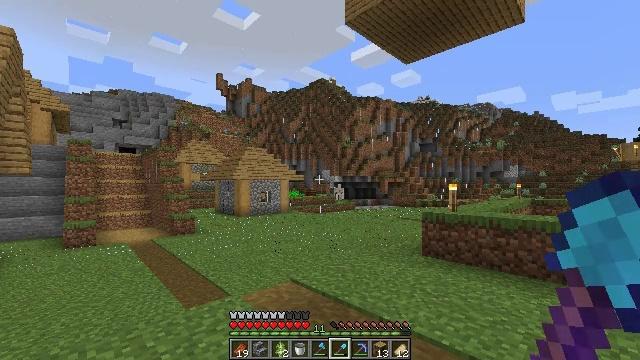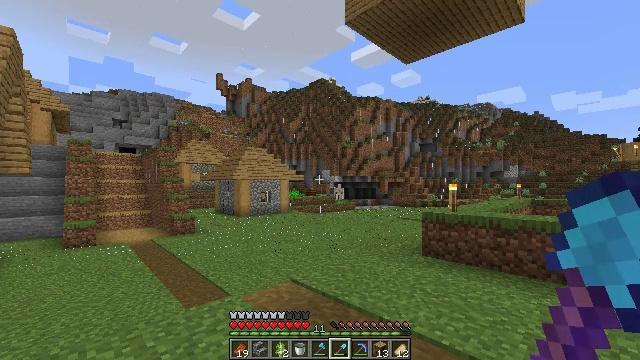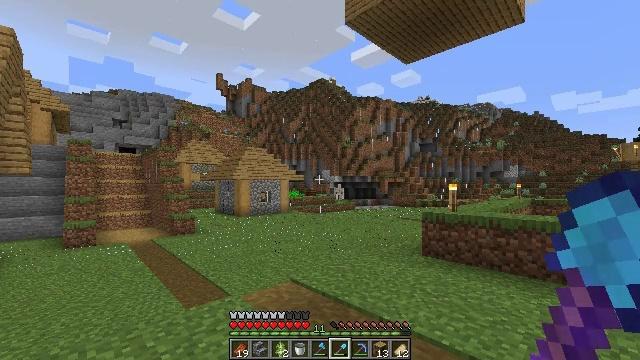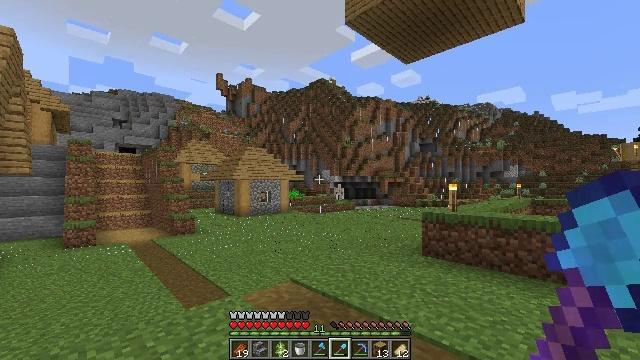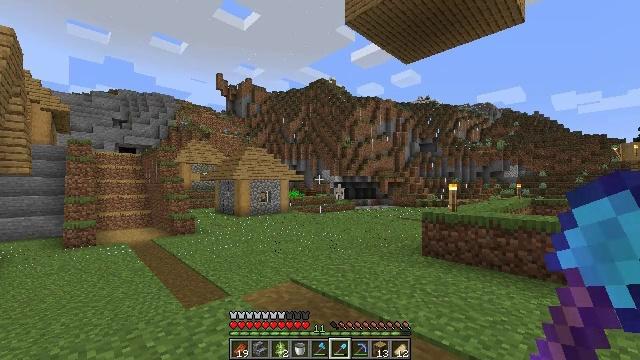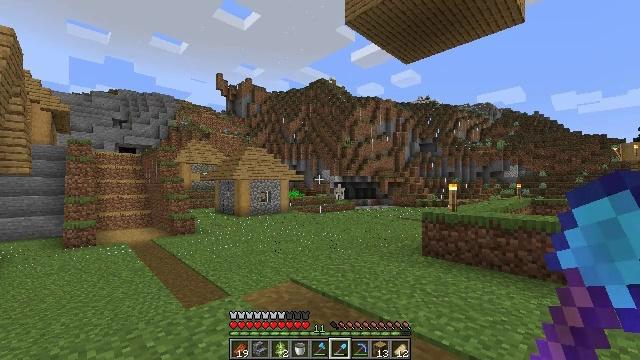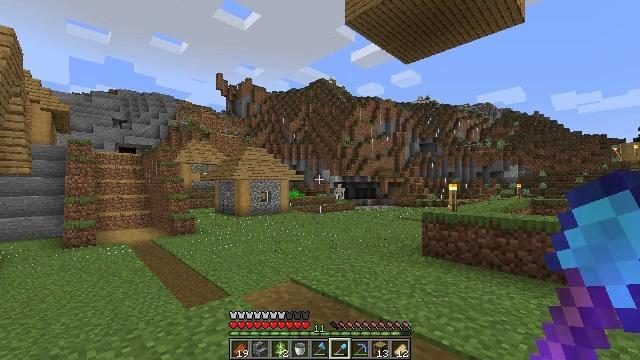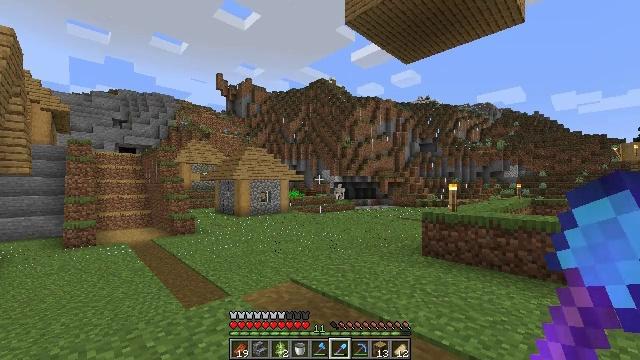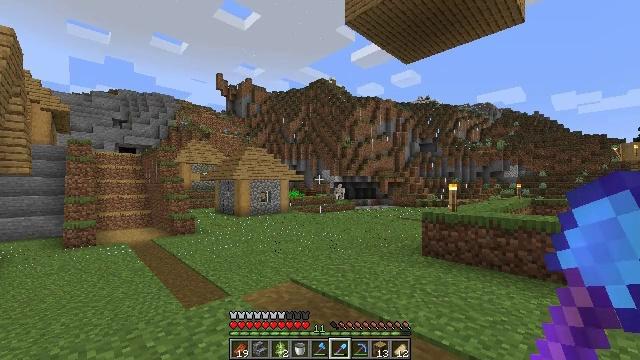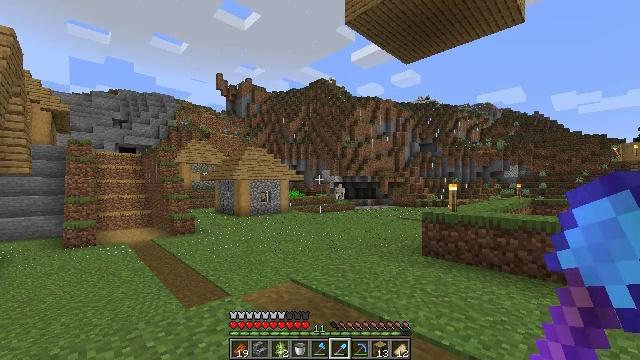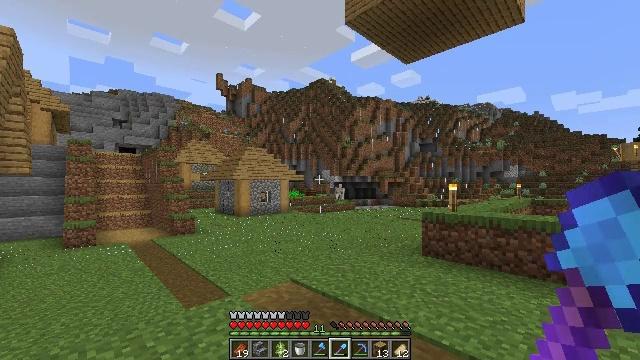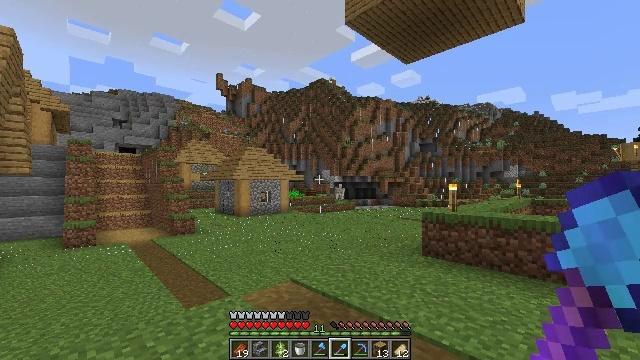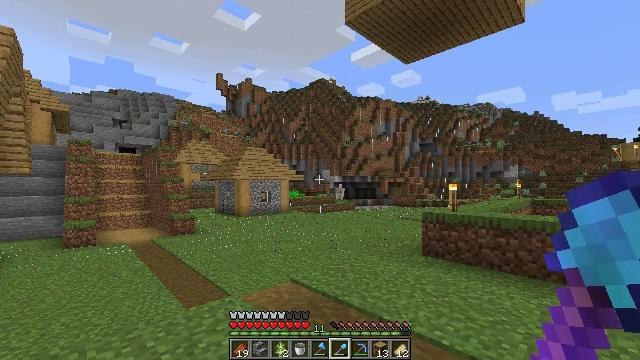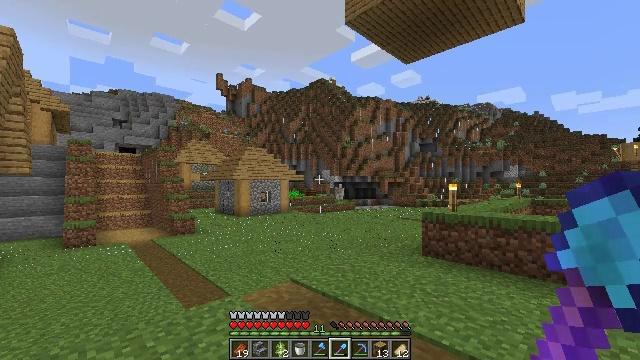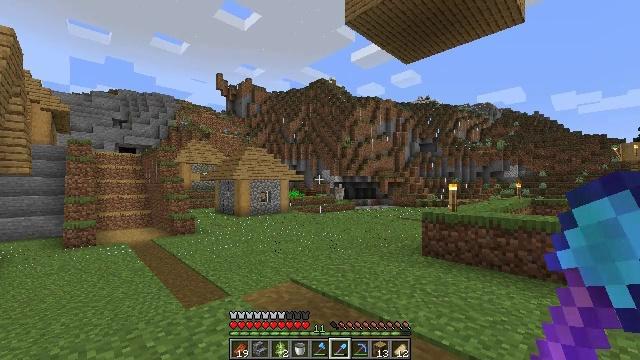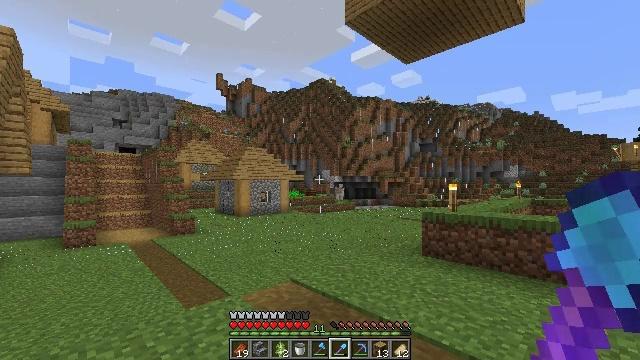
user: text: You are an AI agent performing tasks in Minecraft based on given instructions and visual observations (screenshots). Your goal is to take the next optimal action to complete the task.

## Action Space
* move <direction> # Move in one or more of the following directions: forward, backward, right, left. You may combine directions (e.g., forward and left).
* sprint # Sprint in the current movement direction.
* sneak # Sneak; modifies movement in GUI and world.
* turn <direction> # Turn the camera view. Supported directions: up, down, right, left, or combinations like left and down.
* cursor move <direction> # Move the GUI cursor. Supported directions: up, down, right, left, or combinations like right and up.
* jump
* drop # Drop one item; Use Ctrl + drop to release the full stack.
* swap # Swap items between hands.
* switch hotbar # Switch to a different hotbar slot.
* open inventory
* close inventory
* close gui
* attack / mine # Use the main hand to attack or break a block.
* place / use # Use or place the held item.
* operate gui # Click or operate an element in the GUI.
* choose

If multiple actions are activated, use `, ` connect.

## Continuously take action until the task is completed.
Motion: motion action
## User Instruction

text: Mine the fully grown carrots.
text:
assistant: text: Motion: no_op
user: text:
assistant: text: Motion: no_op
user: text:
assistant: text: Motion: no_op
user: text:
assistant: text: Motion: no_op
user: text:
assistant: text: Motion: no_op
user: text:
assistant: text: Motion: no_op
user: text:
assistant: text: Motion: no_op
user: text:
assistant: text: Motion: no_op
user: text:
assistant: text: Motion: no_op
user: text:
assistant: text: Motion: no_op
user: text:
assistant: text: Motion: no_op
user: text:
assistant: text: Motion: no_op
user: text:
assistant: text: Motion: no_op
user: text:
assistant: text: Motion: no_op
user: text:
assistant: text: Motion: no_op
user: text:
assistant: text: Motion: no_op
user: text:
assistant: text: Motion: no_op
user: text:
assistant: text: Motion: no_op
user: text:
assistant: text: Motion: no_op
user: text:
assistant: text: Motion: no_op
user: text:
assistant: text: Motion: no_op
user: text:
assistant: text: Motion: no_op
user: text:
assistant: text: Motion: no_op
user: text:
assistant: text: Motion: no_op
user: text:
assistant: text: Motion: no_op
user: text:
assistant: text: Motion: no_op
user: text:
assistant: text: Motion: no_op
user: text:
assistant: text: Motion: no_op
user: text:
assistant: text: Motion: no_op
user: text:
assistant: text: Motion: no_op